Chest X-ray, AP view. Patient: 23 years old, sex M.
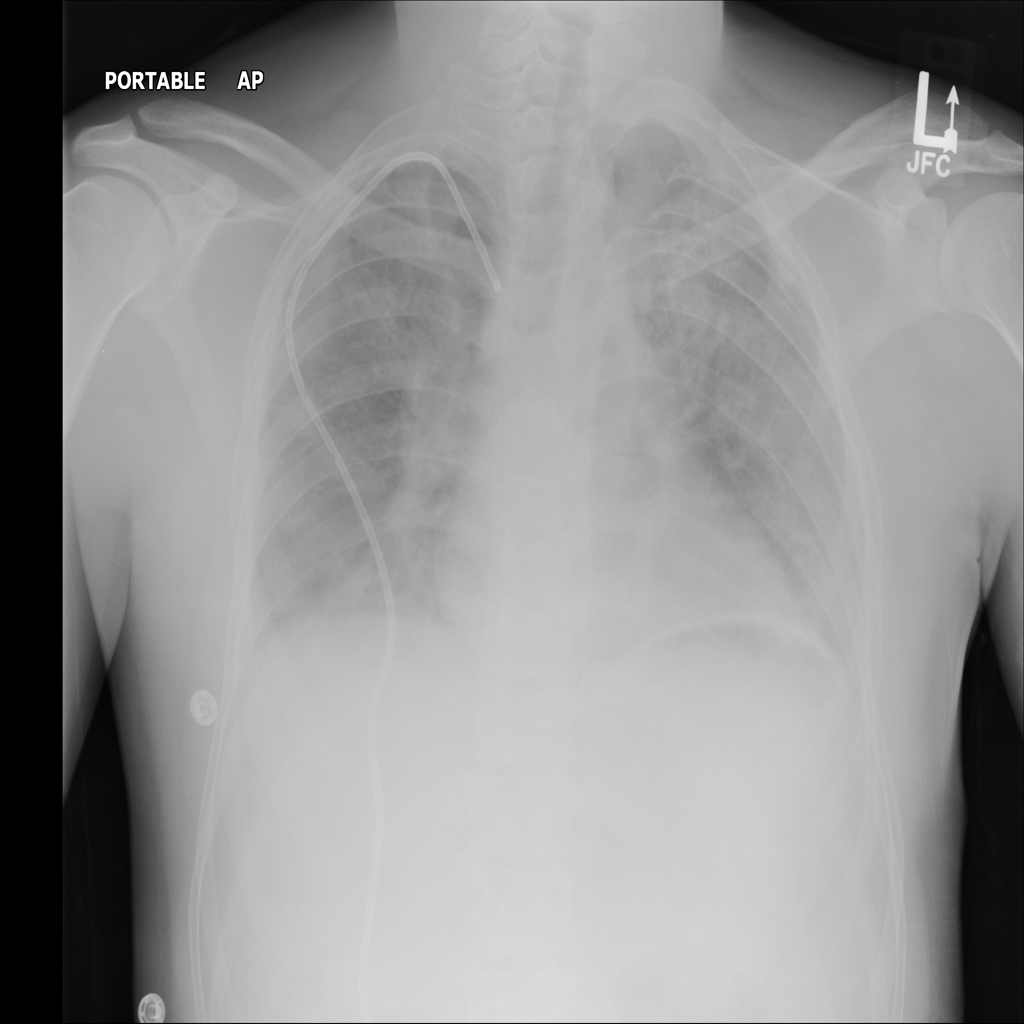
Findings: No Finding